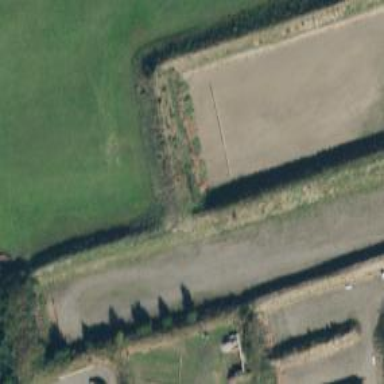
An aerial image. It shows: Shooting range on leisure land pitch.